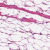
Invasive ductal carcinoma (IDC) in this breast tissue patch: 0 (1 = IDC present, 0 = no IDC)